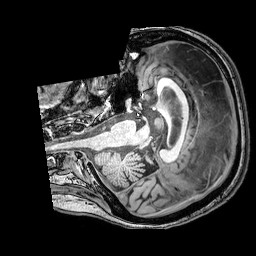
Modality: T1w
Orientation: axial
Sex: female
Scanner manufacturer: philips
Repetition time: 0.008133 s
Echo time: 0.00372 s